Field crop: tomato
Growth stage: 1
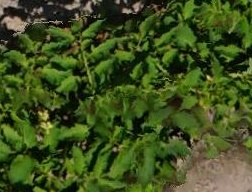
Species: tomato